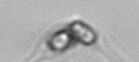
Label: Asterionellopsis_glacialis